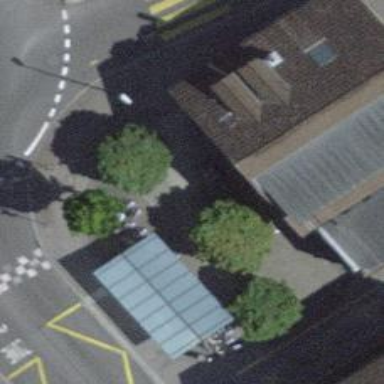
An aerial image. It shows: Grey bench.